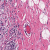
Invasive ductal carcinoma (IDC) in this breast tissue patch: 0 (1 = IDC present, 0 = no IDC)